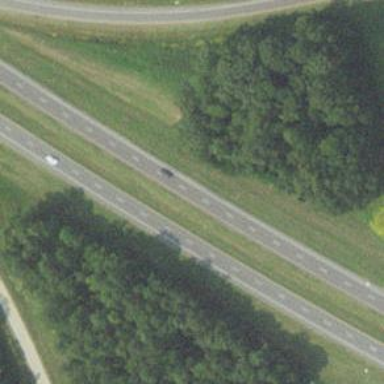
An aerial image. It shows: Asphalt road classified as primary highway with expressway characteristics.